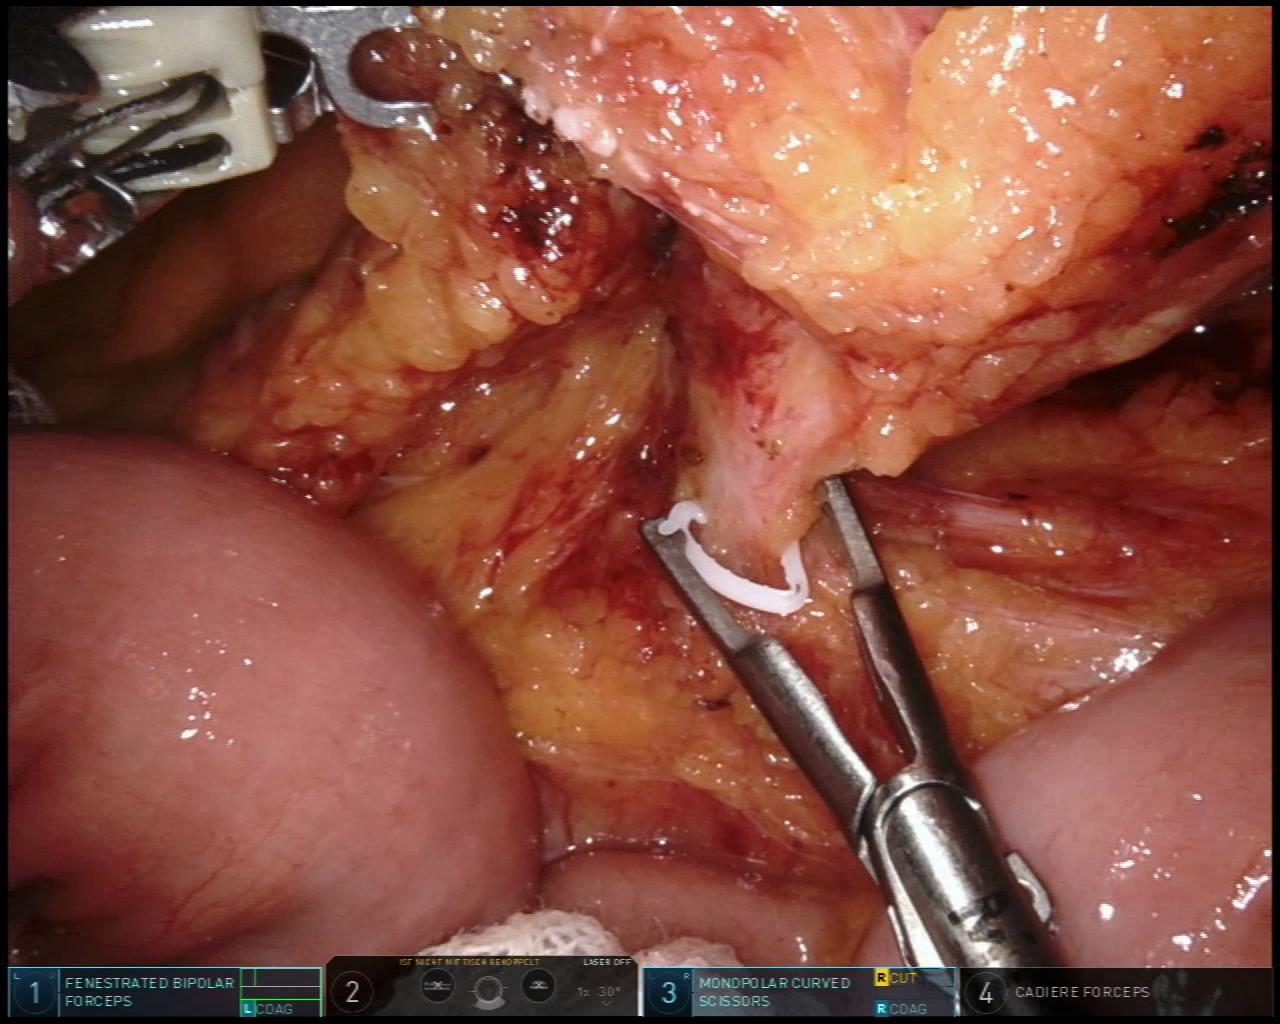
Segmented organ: inferior_mesenteric_artery
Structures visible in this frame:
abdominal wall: no
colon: no
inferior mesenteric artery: yes
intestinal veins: no
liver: no
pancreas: no
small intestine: yes
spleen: no
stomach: no
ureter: no
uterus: no
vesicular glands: no